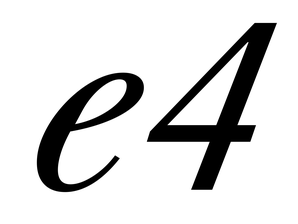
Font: LibreCaslonText-Italic_Italic